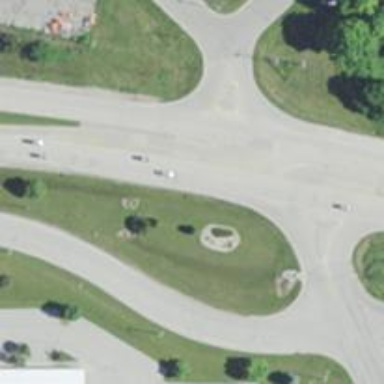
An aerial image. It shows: Primary link highway with asphalt surface.